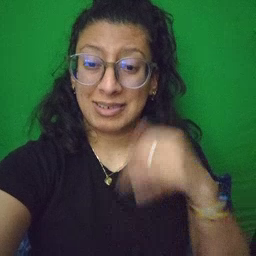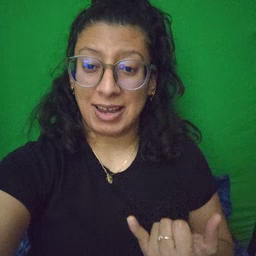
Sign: now